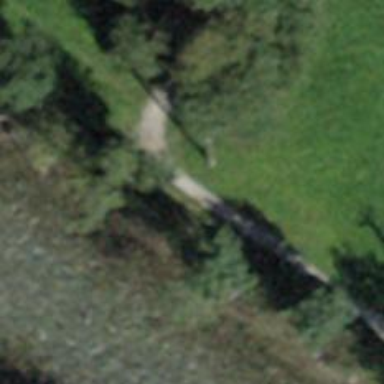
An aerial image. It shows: Ground path.